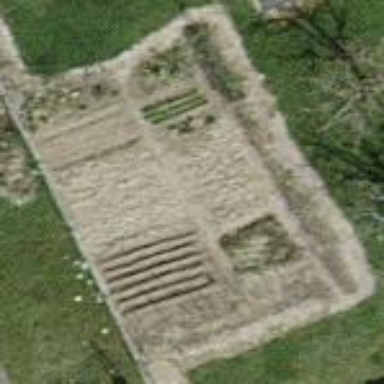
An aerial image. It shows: Garden area designed specifically for growing vegetables.